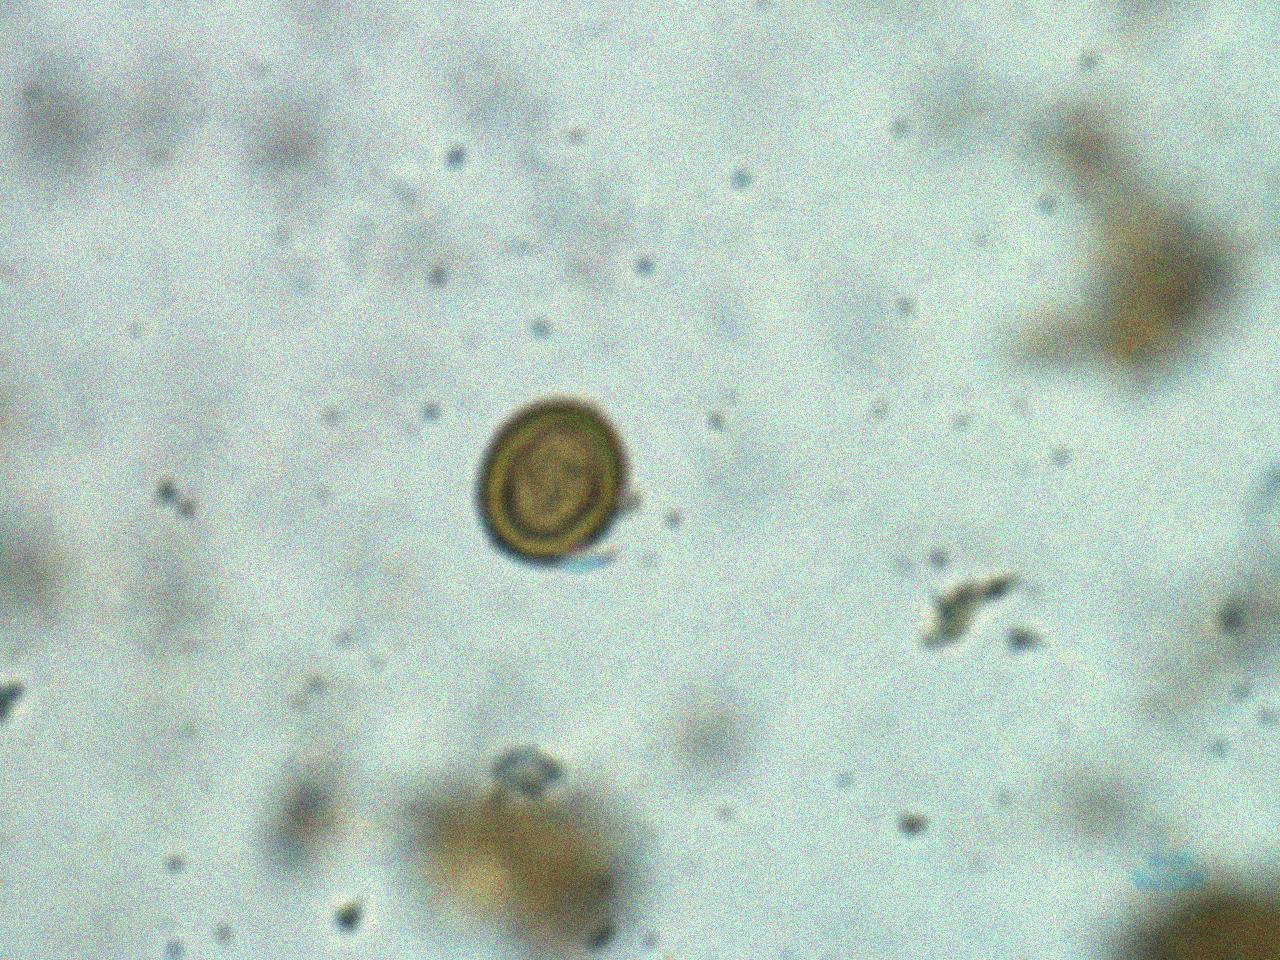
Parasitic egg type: Taenia spp. egg